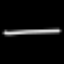
Label: line